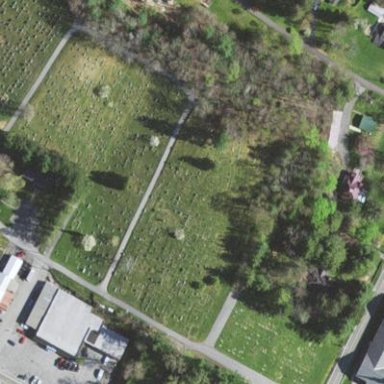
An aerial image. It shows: Cemetery.